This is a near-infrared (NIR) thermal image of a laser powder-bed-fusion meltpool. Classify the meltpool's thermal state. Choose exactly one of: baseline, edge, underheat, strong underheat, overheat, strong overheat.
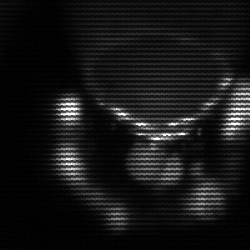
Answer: edge